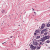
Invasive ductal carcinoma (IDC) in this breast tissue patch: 0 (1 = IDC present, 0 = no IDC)